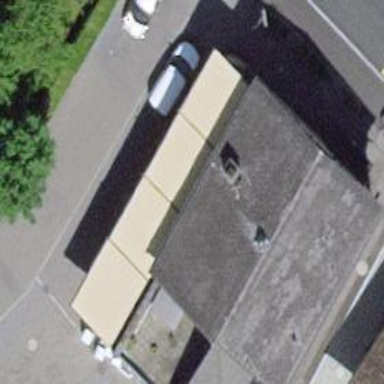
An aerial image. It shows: Restaurant.